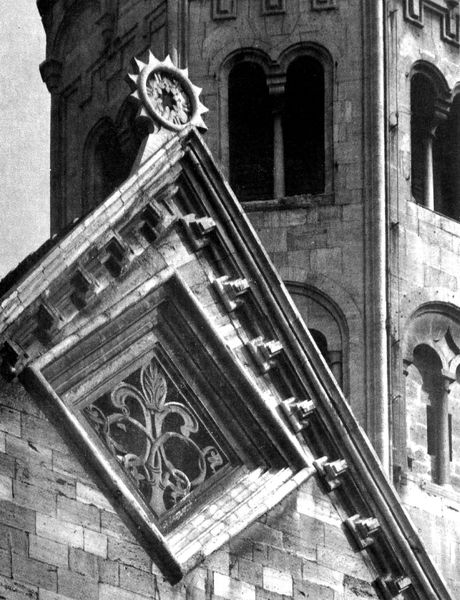
Titel: Naumburg, Dom
Standort: Naumburg (EU - D - Sachsen-Anhalt)
Schlagwörter: baum, schatten, fenster, grau, licht, schwarz, säulen, dach, architektur, steine, kirche, sonne, gotik, turm, bogen, giebel, mauer, detail, ornamente, foto, bögen, stern, strahlen, schwarzweiß, lilie, kathedrale, schnitzerei, fries, raute, gesims, dienste, romanik, konsolen, quadrat, viereck, gibel, verziehrung, winkel, romanisch, dachfirst, first, blendarkaden, blendfenster, fenstert